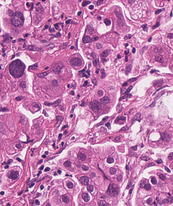
Tumor epithelial tissue: yes
Tumor-associated stroma tissue: yes
Normal tissue: no